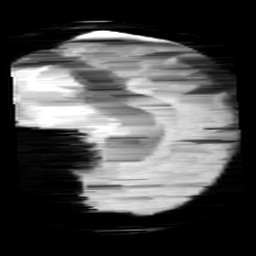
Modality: minIP
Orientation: sagittal
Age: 13
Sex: female
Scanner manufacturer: siemens
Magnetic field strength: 3 T
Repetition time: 0.027 s
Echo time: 0.02 s